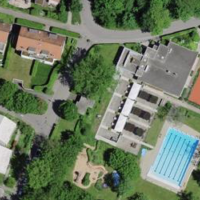
EUNIS habitat code: 53
Species observed at this site:
Allium ursinum
Carpinus betulus
Fagus sylvatica